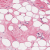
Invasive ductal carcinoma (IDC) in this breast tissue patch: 0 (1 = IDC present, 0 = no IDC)